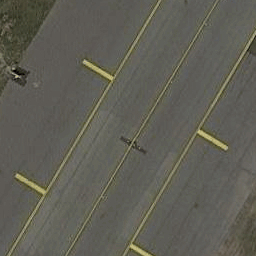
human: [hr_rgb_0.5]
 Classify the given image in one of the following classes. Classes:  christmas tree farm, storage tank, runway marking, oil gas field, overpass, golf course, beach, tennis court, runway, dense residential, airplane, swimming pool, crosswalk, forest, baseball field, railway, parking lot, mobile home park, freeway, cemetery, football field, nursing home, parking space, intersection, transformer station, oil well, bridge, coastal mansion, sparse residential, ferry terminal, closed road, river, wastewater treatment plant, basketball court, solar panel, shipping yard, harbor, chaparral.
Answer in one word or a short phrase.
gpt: runway marking